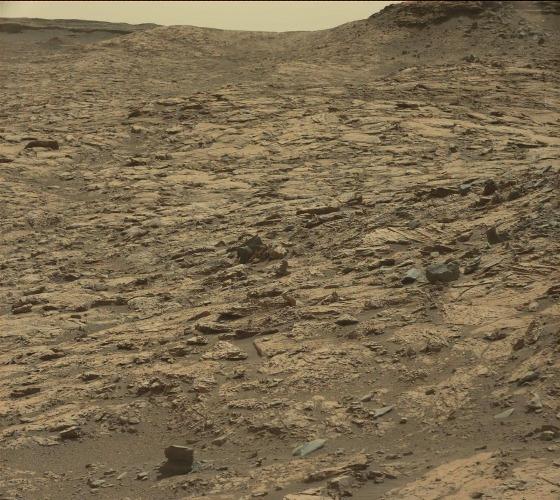
Terrain classes present: Bedrock, Gravel / Sand / Soil, Rock, Shadow, Sky / Distant Mountains